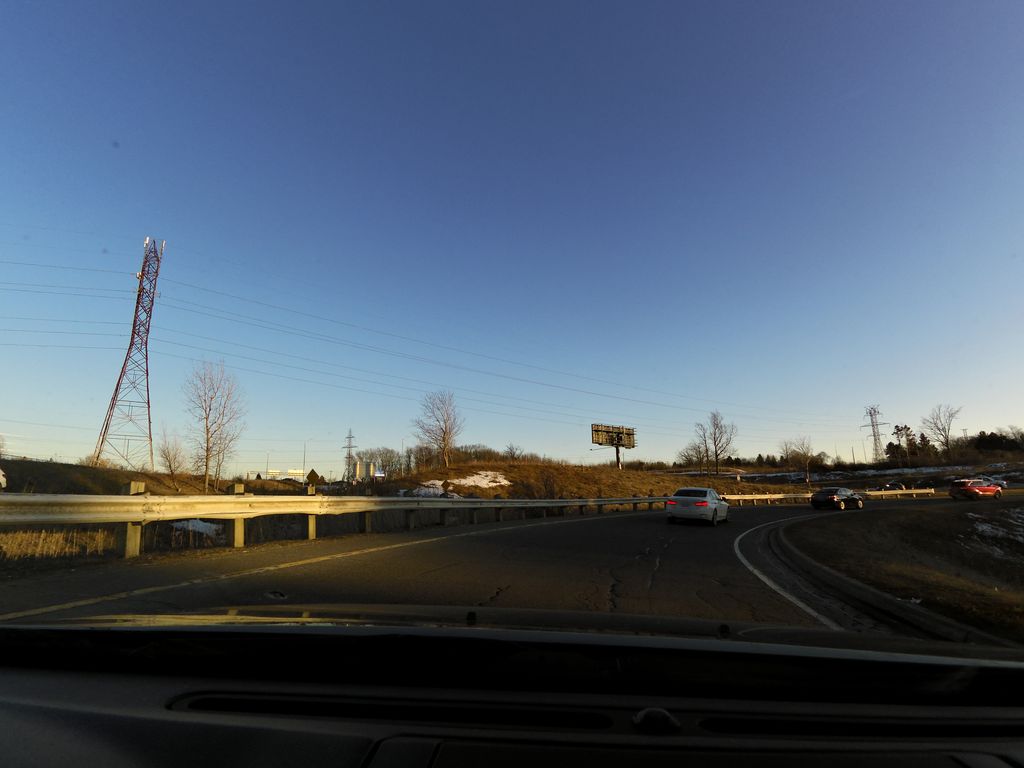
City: hamilton